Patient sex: M
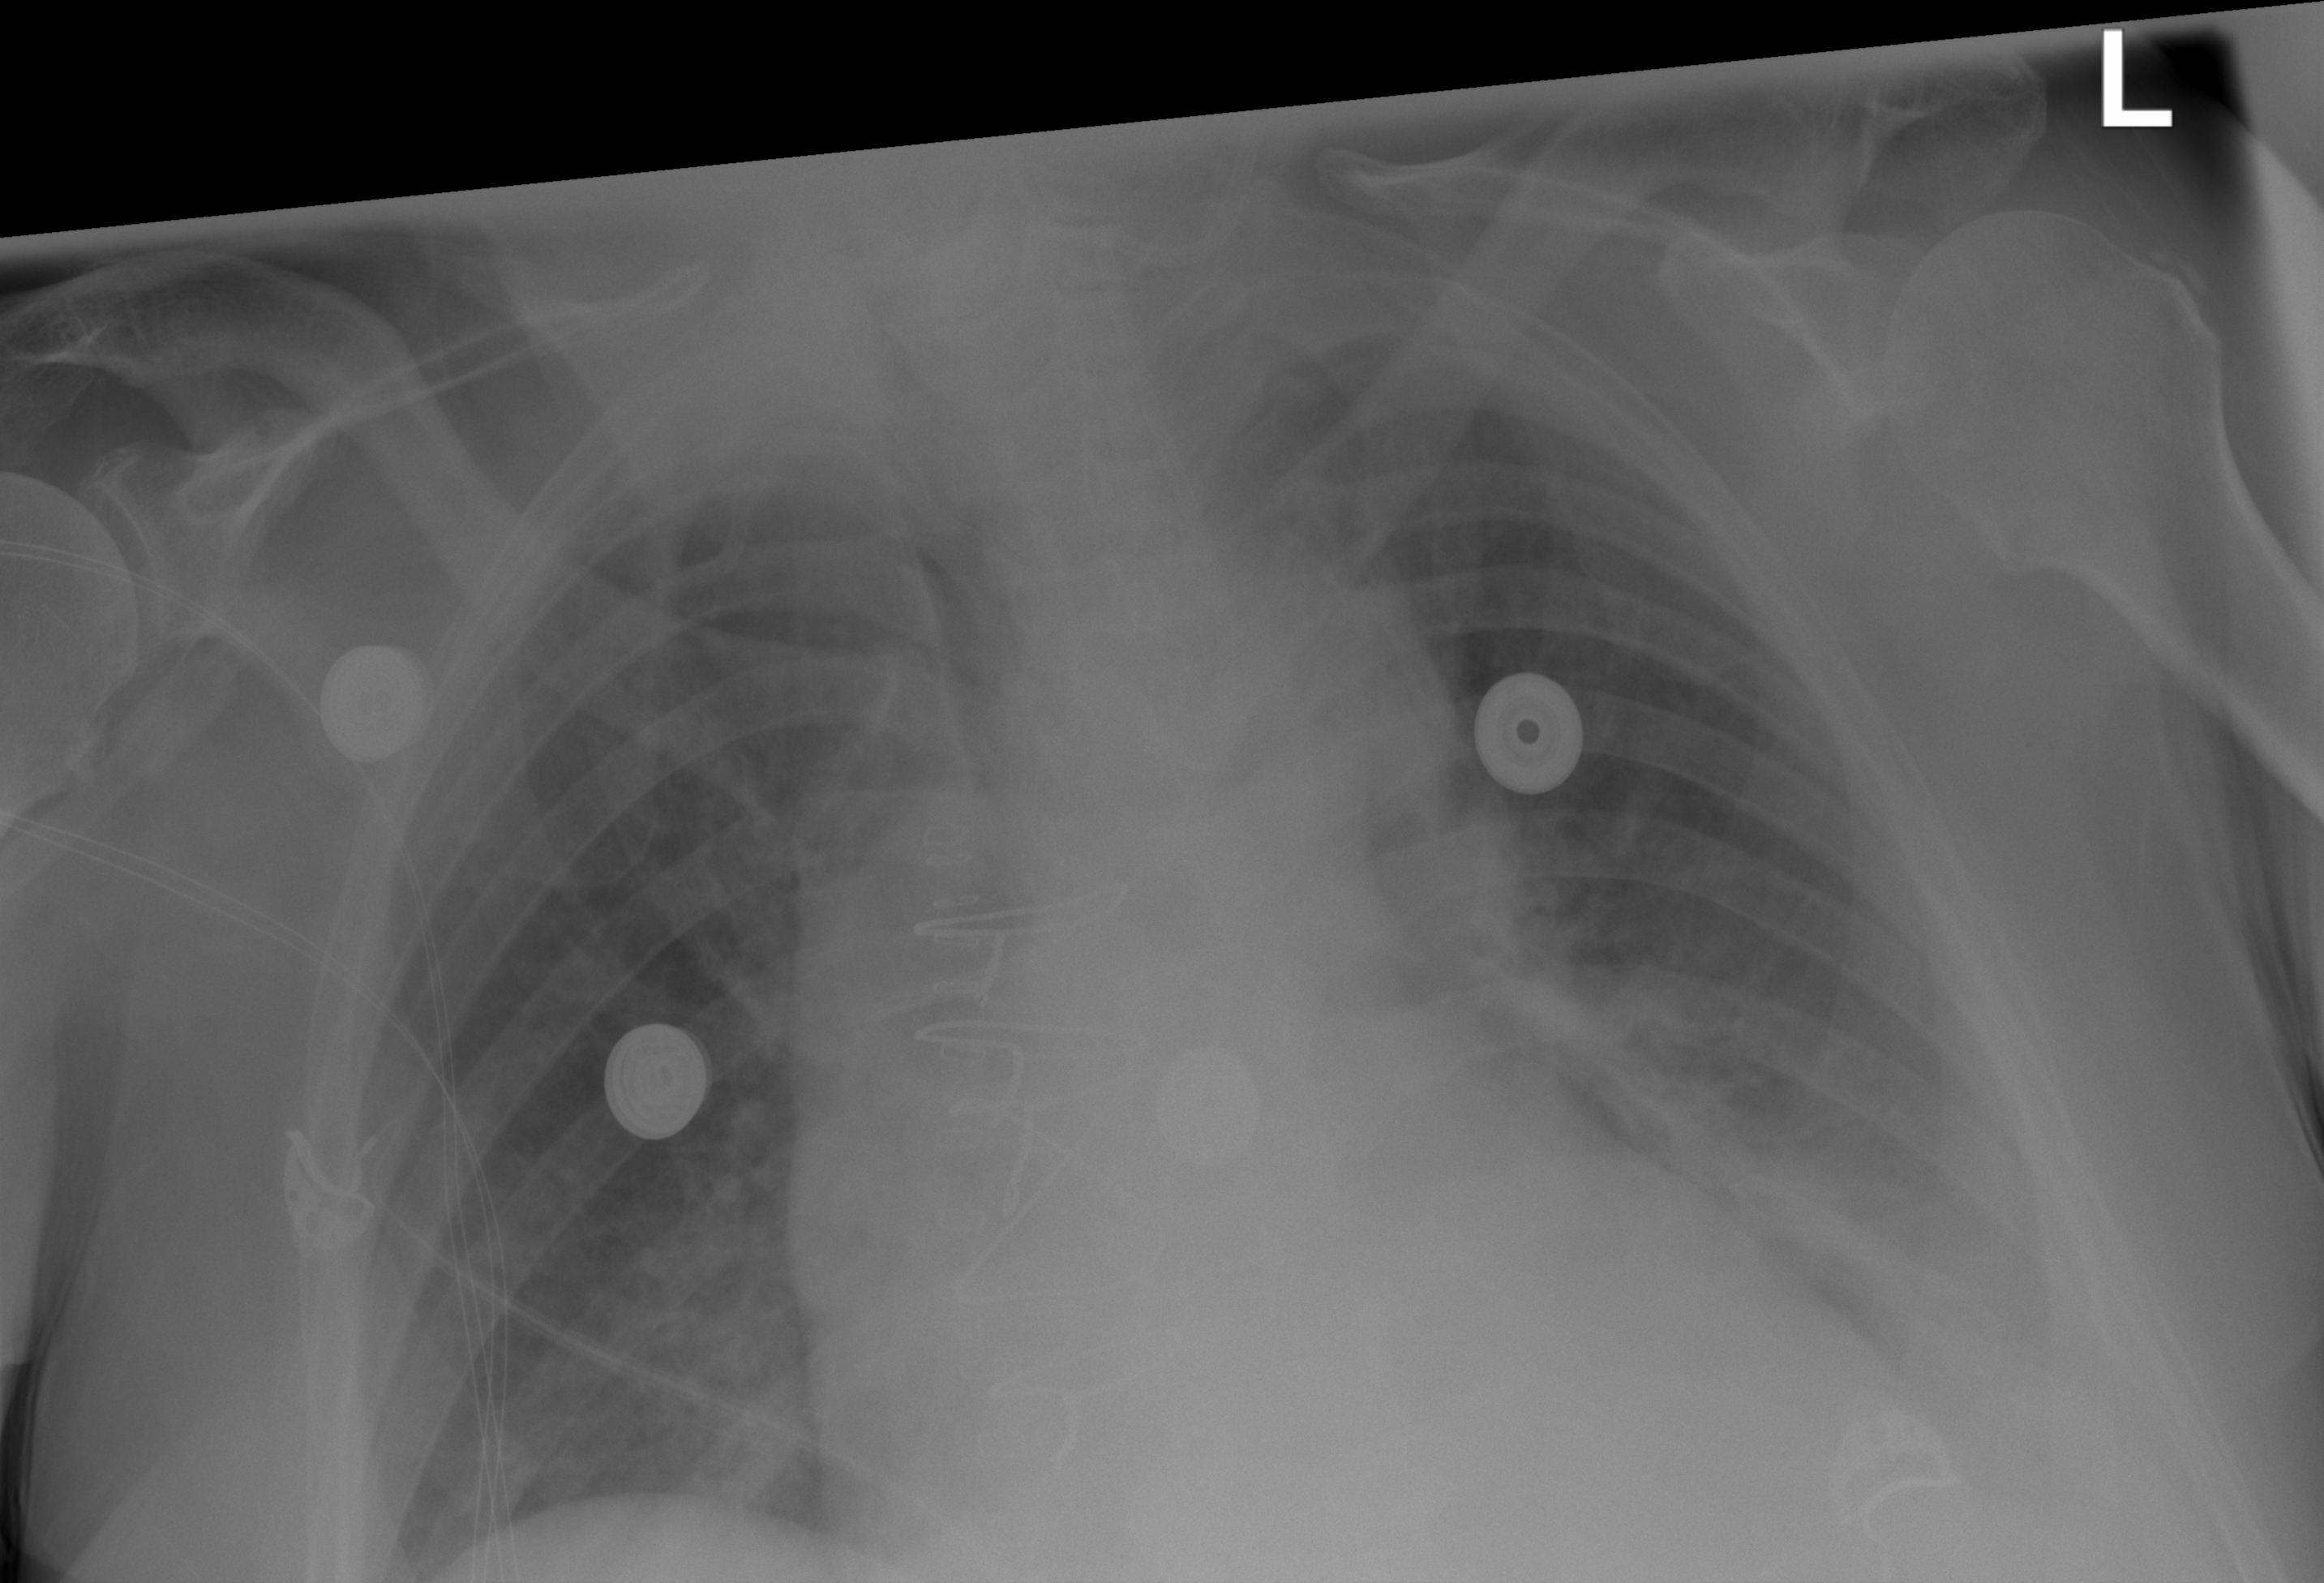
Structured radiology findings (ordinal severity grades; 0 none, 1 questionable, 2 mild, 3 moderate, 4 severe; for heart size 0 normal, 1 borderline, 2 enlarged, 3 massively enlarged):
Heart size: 2
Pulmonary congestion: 0
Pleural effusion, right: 0
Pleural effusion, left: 2
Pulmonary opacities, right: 0
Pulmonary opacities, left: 0
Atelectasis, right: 0
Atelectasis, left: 2